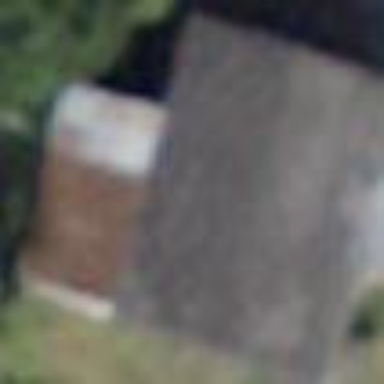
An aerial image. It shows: Shed building.